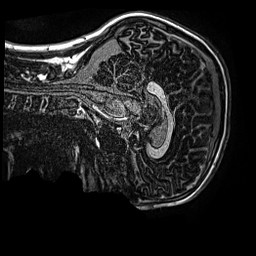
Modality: MP2RAGE
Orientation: sagittal
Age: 12
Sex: male
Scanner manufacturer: siemens
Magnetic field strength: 3 T
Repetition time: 4 s
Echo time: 0.00299 s